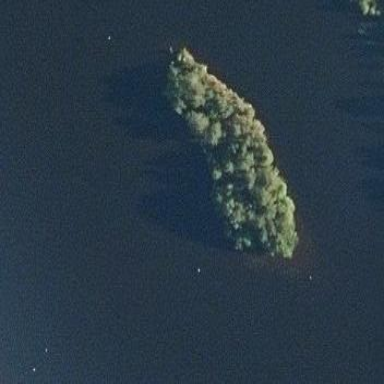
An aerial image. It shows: Islet covered with mixed woodland.